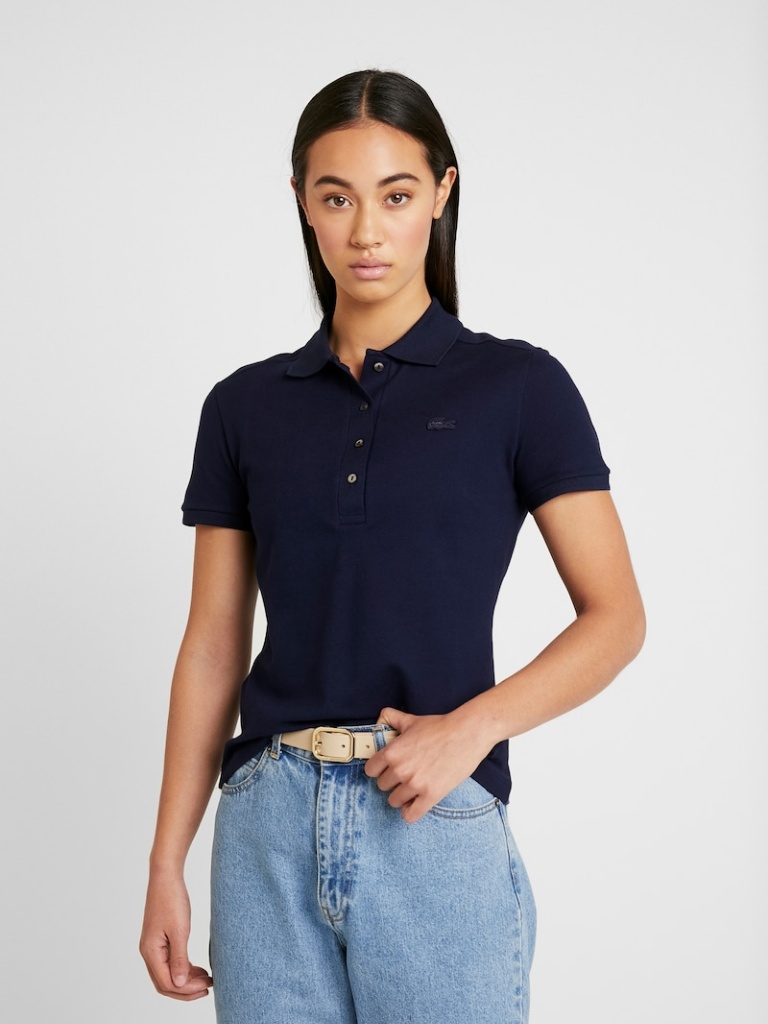
cotton fitted short sleeve hip length French Tucked polo polo